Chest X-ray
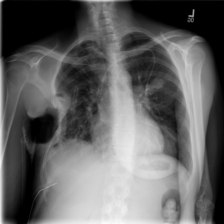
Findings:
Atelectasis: negative
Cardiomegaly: negative
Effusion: negative
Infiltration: negative
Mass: negative
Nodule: negative
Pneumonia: negative
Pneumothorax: negative
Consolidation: negative
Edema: negative
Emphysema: negative
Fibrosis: negative
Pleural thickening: negative
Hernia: negative